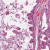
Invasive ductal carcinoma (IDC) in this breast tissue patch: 0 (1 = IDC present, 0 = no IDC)